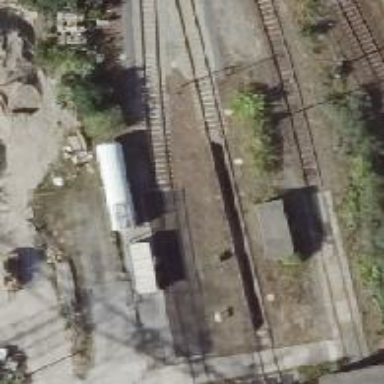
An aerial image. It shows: Railway fuel facility.